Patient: sex F, age 71
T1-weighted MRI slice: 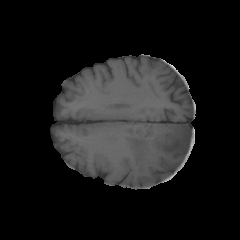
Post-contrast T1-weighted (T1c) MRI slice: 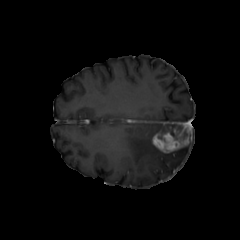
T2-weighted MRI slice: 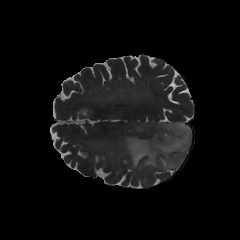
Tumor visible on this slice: yes
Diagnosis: Glioblastoma, IDH-wildtype
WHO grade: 4